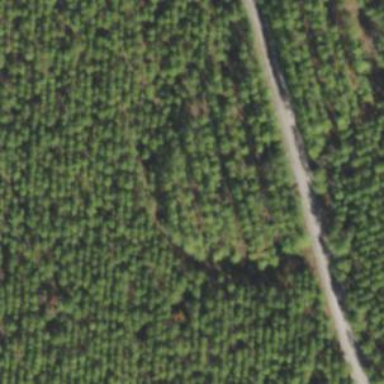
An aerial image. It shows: Forest area dominated by needle-leaved trees.